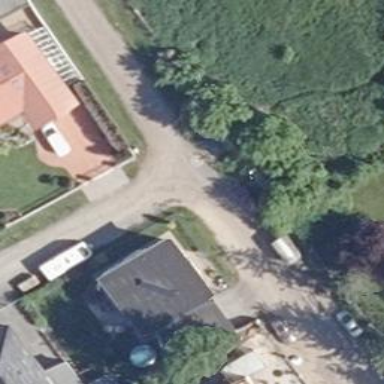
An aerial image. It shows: Residential road with gravel surface.